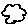
Label: cloud